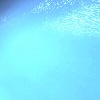
Label: water